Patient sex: M
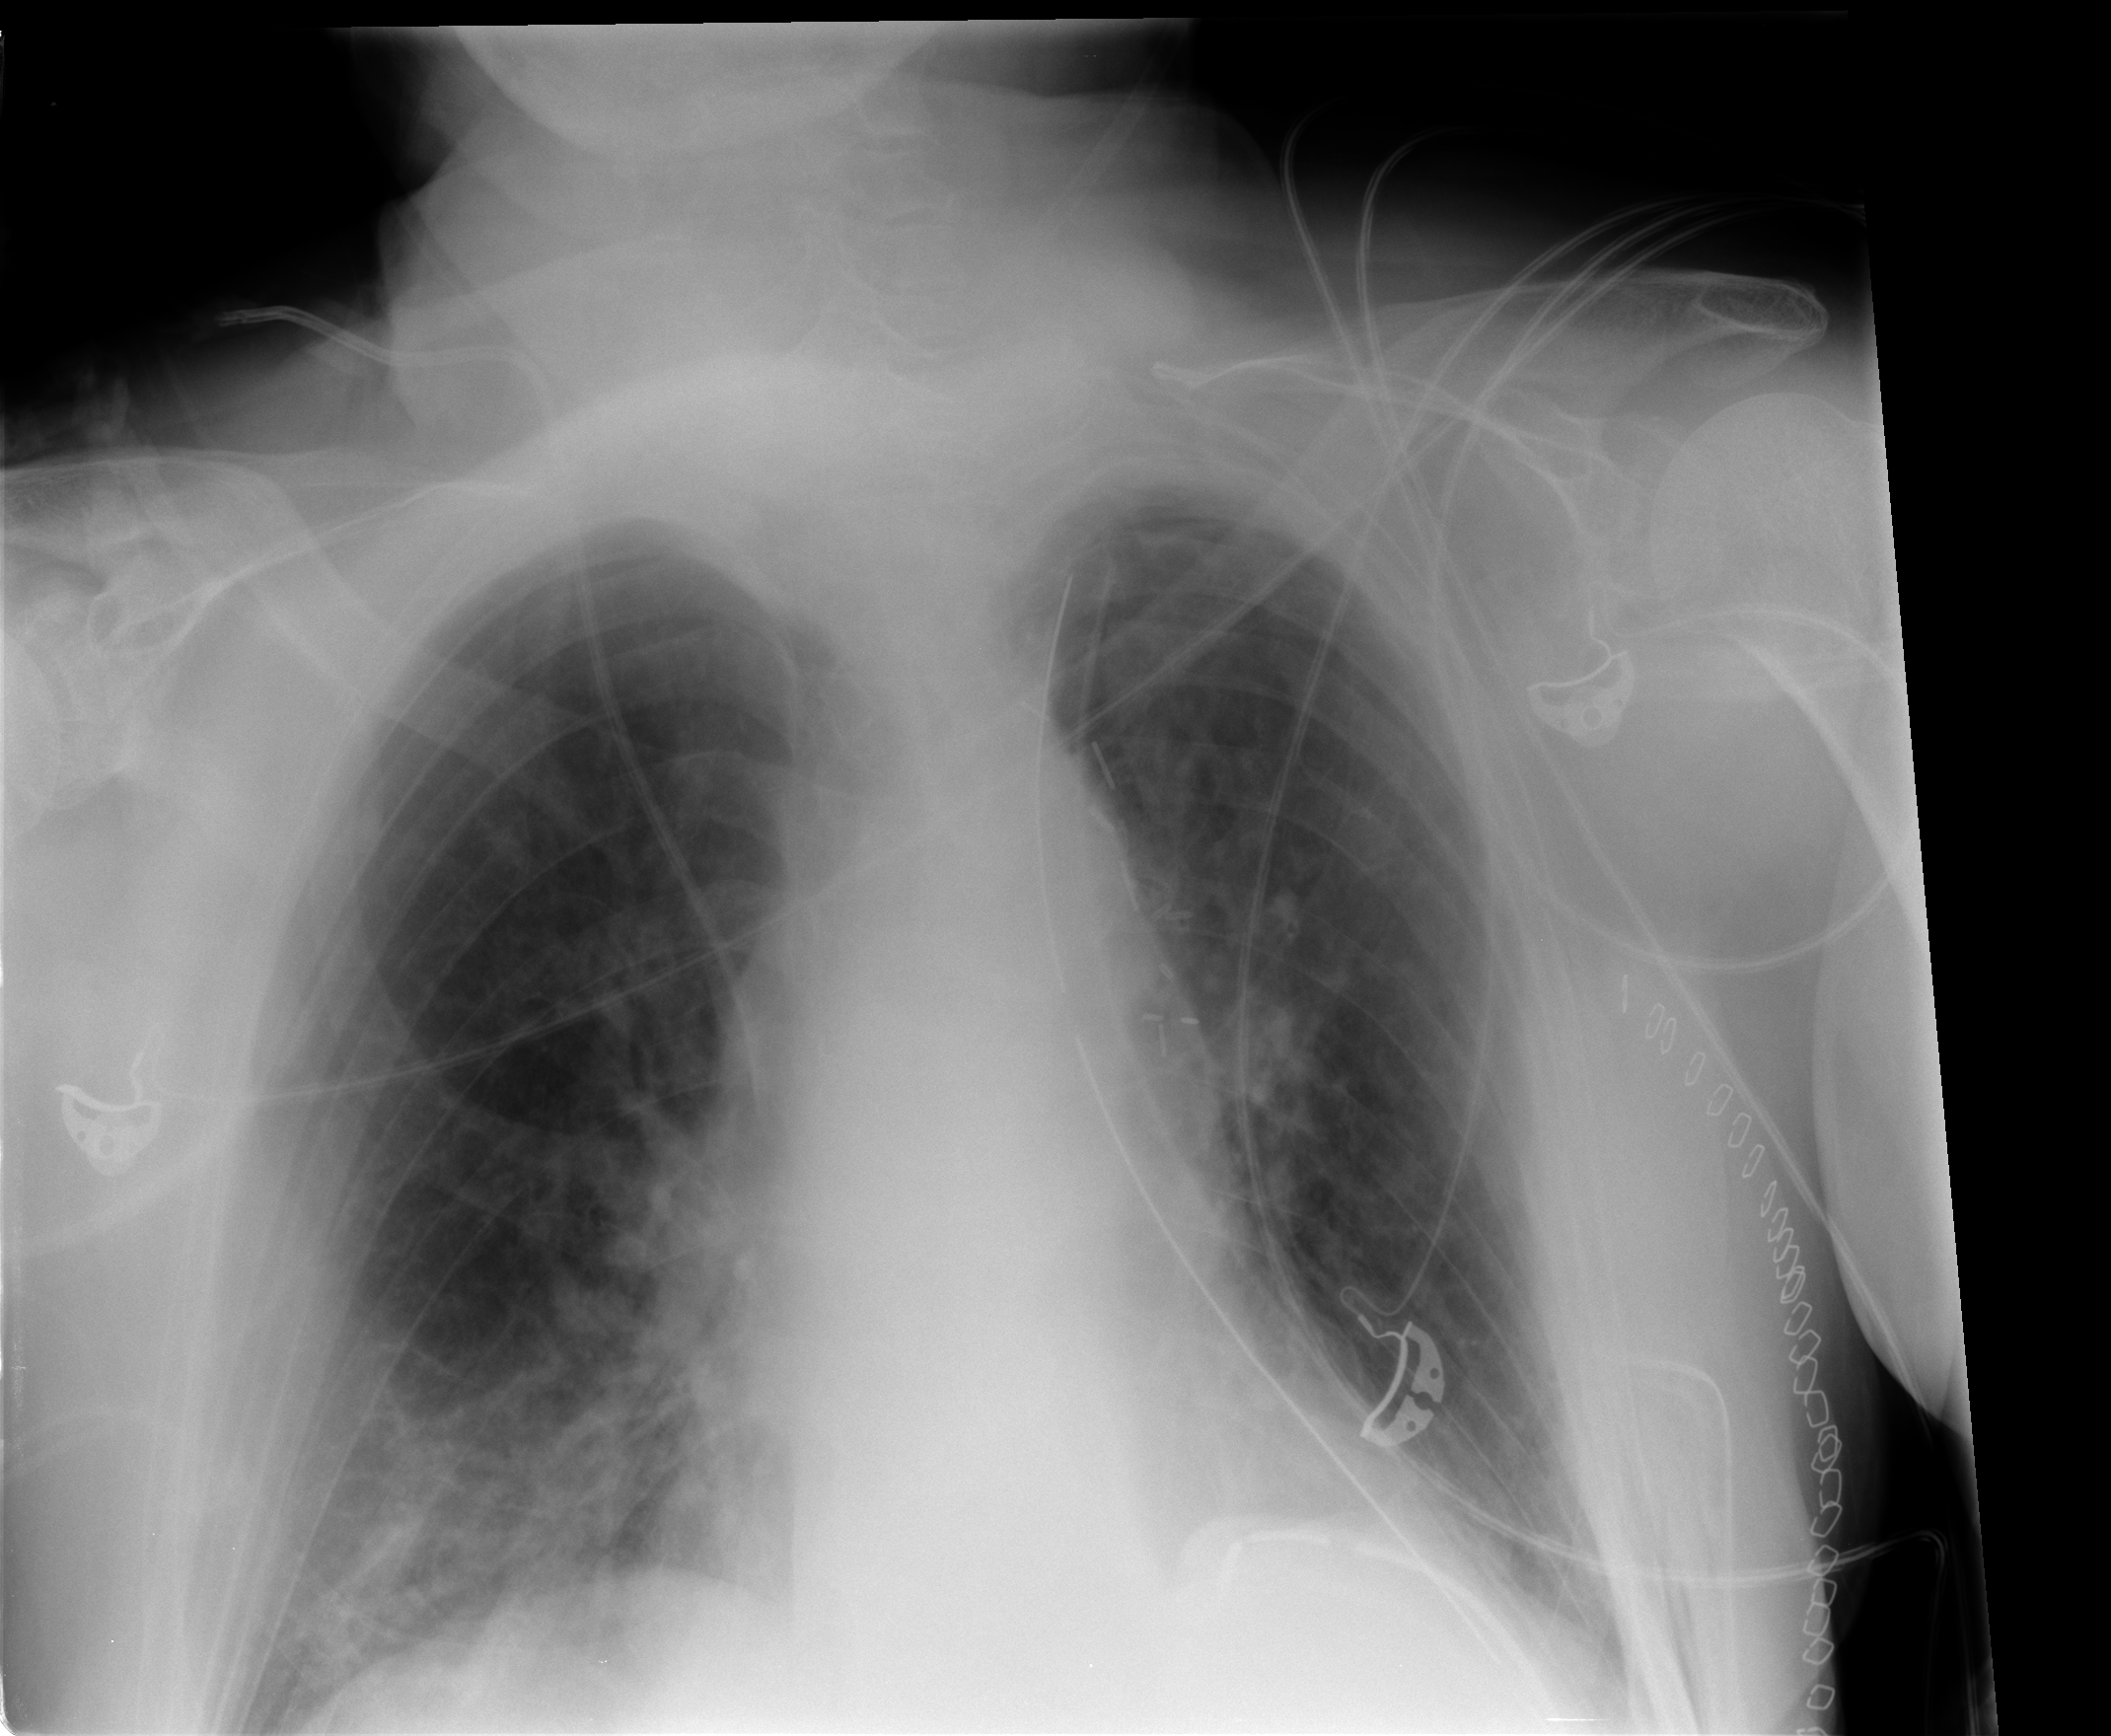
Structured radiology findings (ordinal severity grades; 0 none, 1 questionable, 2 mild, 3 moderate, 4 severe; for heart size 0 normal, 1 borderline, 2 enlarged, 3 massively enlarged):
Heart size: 0
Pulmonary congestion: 0
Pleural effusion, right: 0
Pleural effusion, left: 0
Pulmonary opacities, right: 1
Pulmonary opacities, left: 0
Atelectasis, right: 2
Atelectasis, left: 0